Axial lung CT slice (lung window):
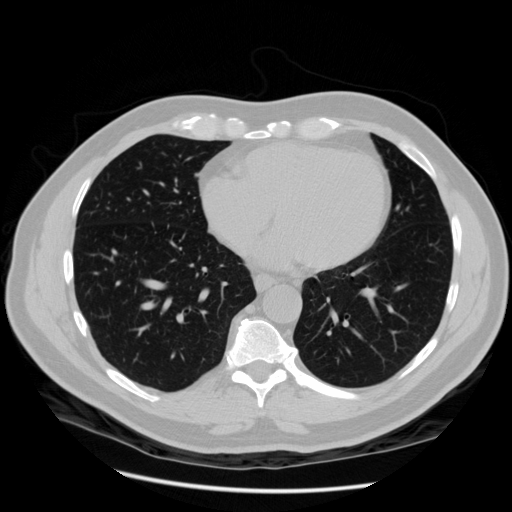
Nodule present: no